Aerial crown-view tile of a tropical tree (Barro Colorado Island, Panama), acquired 20250124:
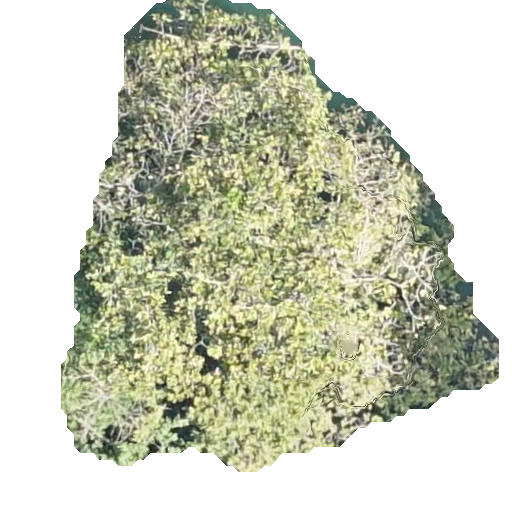
Species: Anacardium excelsum
GBIF accepted scientific name: Anacardium excelsum
Crown area: 210.776 m²